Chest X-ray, AP view. Patient: 40 years old, sex M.
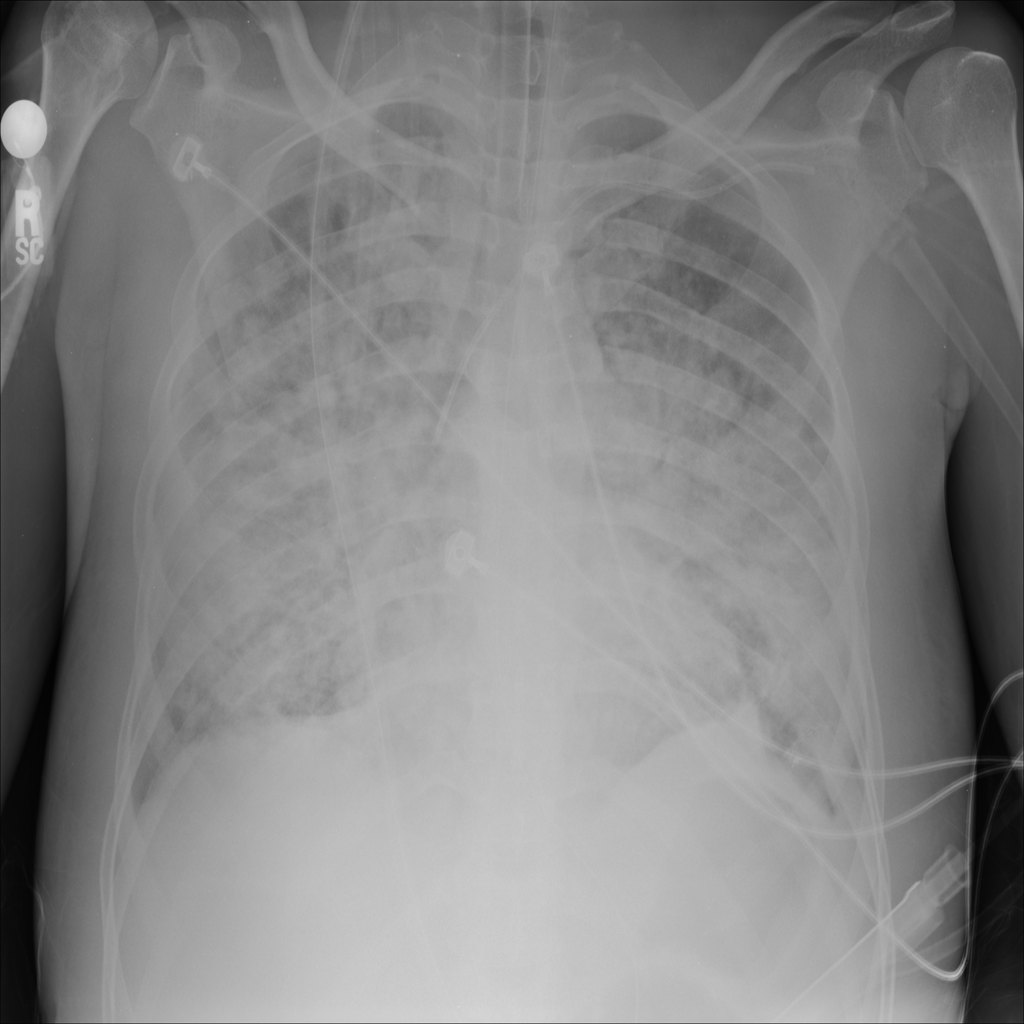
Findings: No Finding